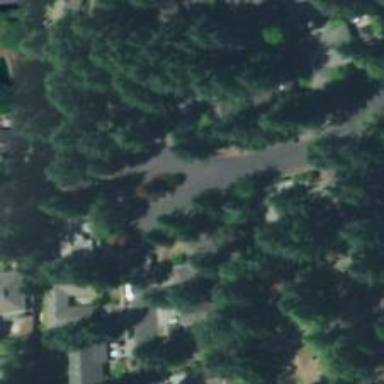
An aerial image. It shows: Residential road with sidewalk on the left.